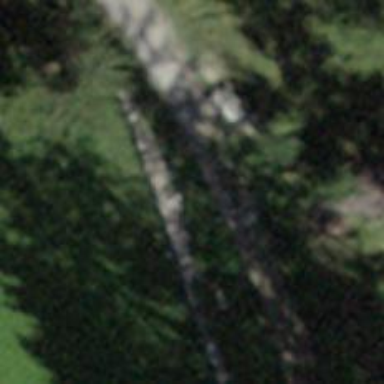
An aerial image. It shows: Bench.